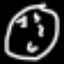
Label: clock